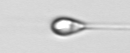
Label: Asterionellopsis_glacialis